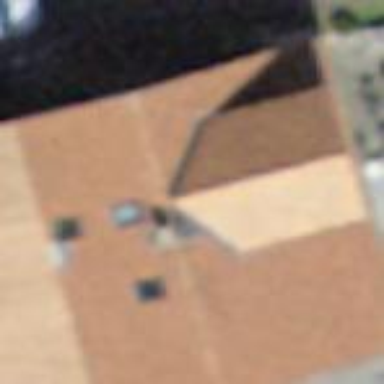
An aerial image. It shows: Residential building.